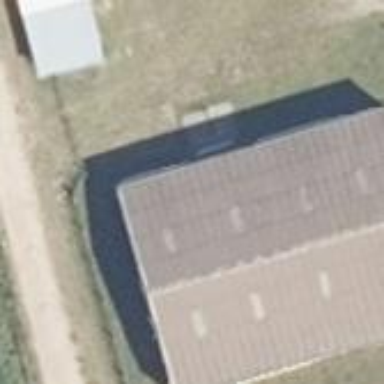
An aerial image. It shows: Farm auxiliary building.